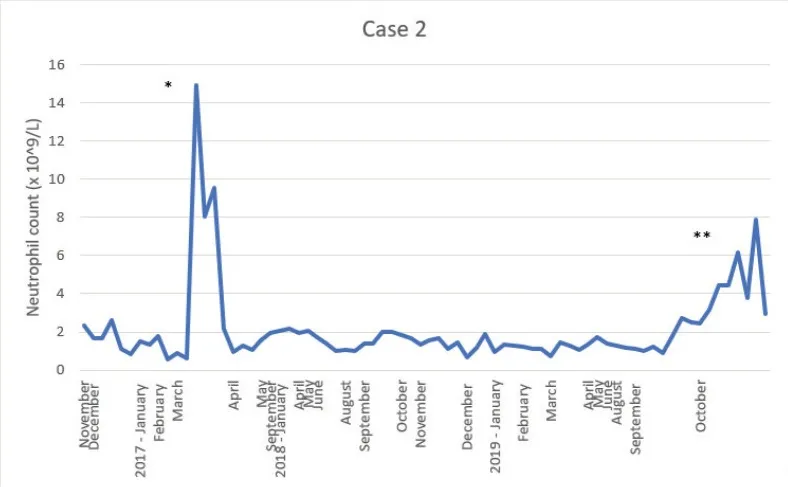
Illustration of the neutrophil count since cancer surgery was performed.
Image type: chart (chart)